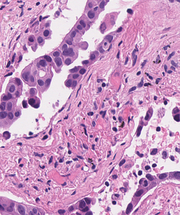
Tumor epithelial tissue: yes
Tumor-associated stroma tissue: yes
Normal tissue: no